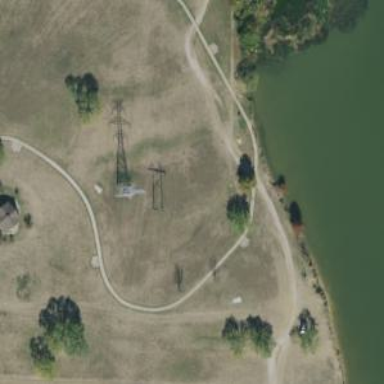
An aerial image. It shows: Disc golf hole.